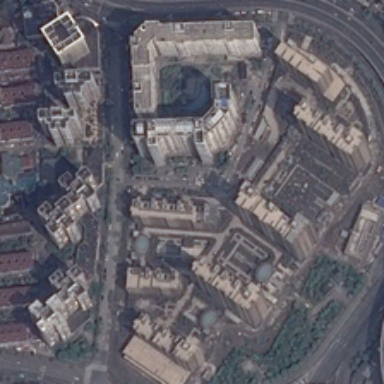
Many buildings are in a commercial area .